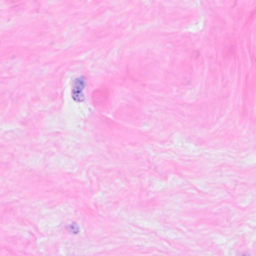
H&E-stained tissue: Breast